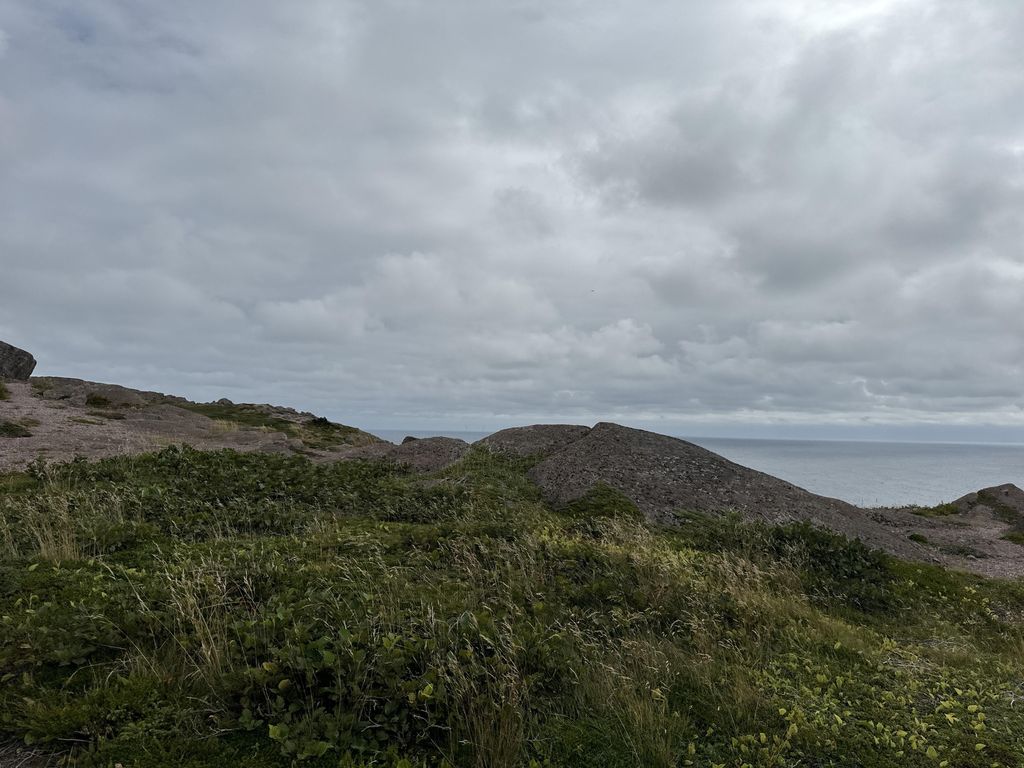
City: st_johns